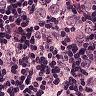
Metastatic tissue present: yes